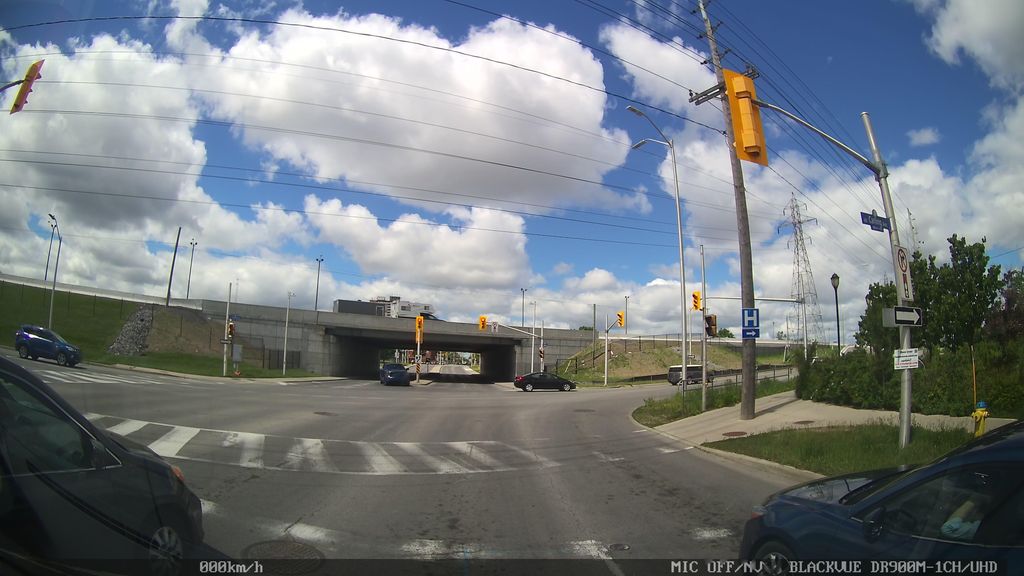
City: ottawa-gatineau